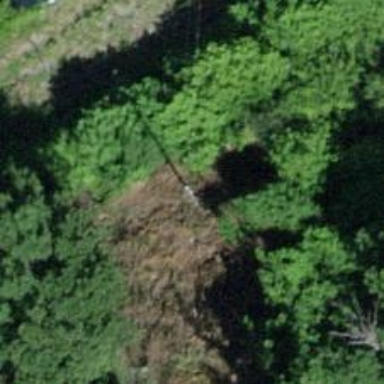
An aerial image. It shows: Straight power pole with straightforward line management.